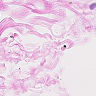
Metastatic tissue present: no